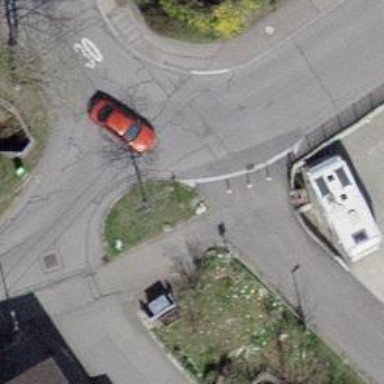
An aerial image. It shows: Bollard.